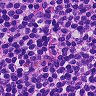
Metastatic tissue present: no